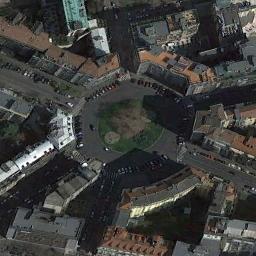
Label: roundabout